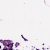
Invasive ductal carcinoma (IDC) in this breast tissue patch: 0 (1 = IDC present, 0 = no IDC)